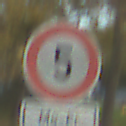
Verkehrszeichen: Geschwindigkeit5
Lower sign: ZeitangabenMitBeschraenkungAufWochentage2
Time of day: MorningAfternoon
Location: Outdoor (Urban)
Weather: PartlyCloudy
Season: NotSpecified
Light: Natural